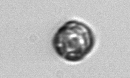
Label: Thalassiosira